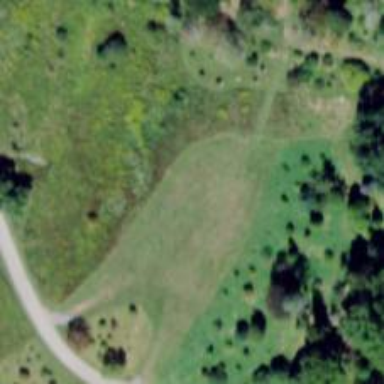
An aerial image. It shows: Footway that serves both as hiking path and regular walking route.